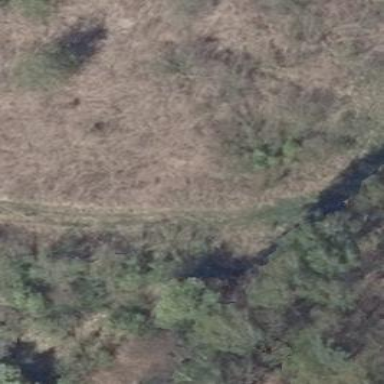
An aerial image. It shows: Bog wetland.